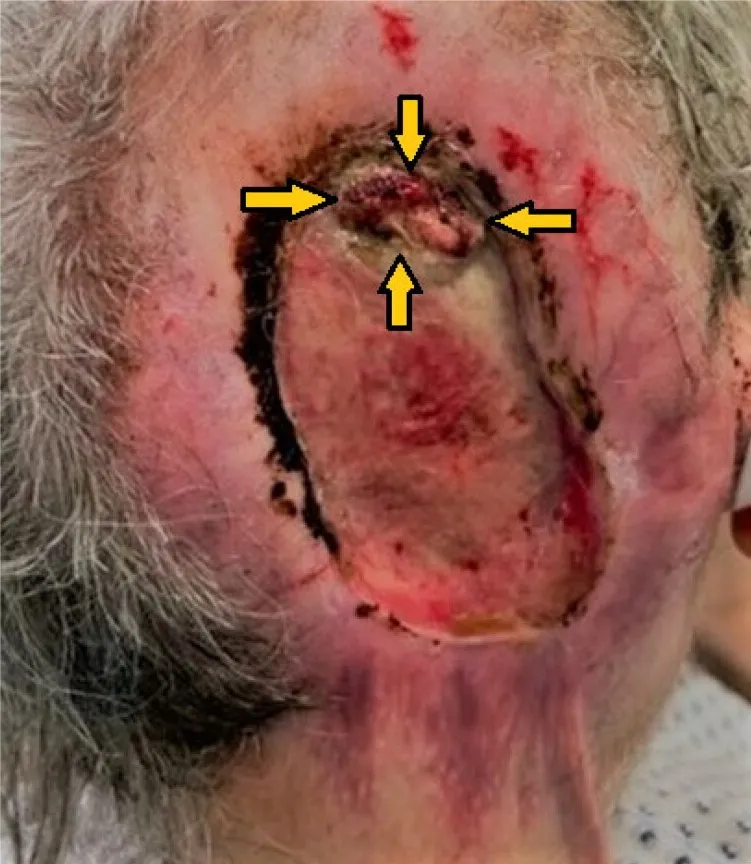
Full-thickness occipital skull defect with circular scar contractures and central exposure of the dura mater (indicated by arrows).
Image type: medical_photograph (skin_photograph)